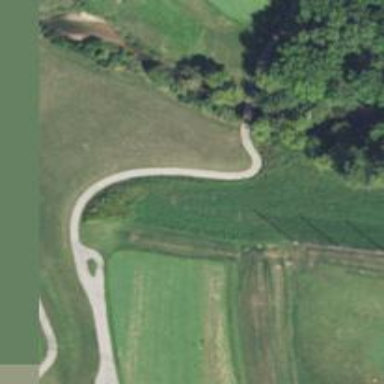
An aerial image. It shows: Service road designated as golf cart path.